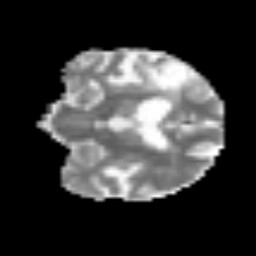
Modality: MD
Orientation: coronal
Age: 69
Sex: male
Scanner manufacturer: siemens
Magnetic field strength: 3 T
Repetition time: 3.2 s
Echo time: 0.081 s